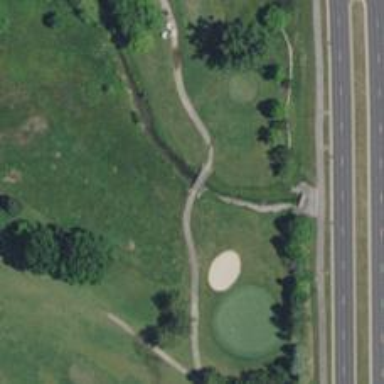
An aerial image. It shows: Path bridge over golf course.